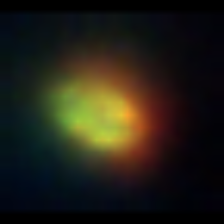
Taxon: NanoPlankton
Group: Other